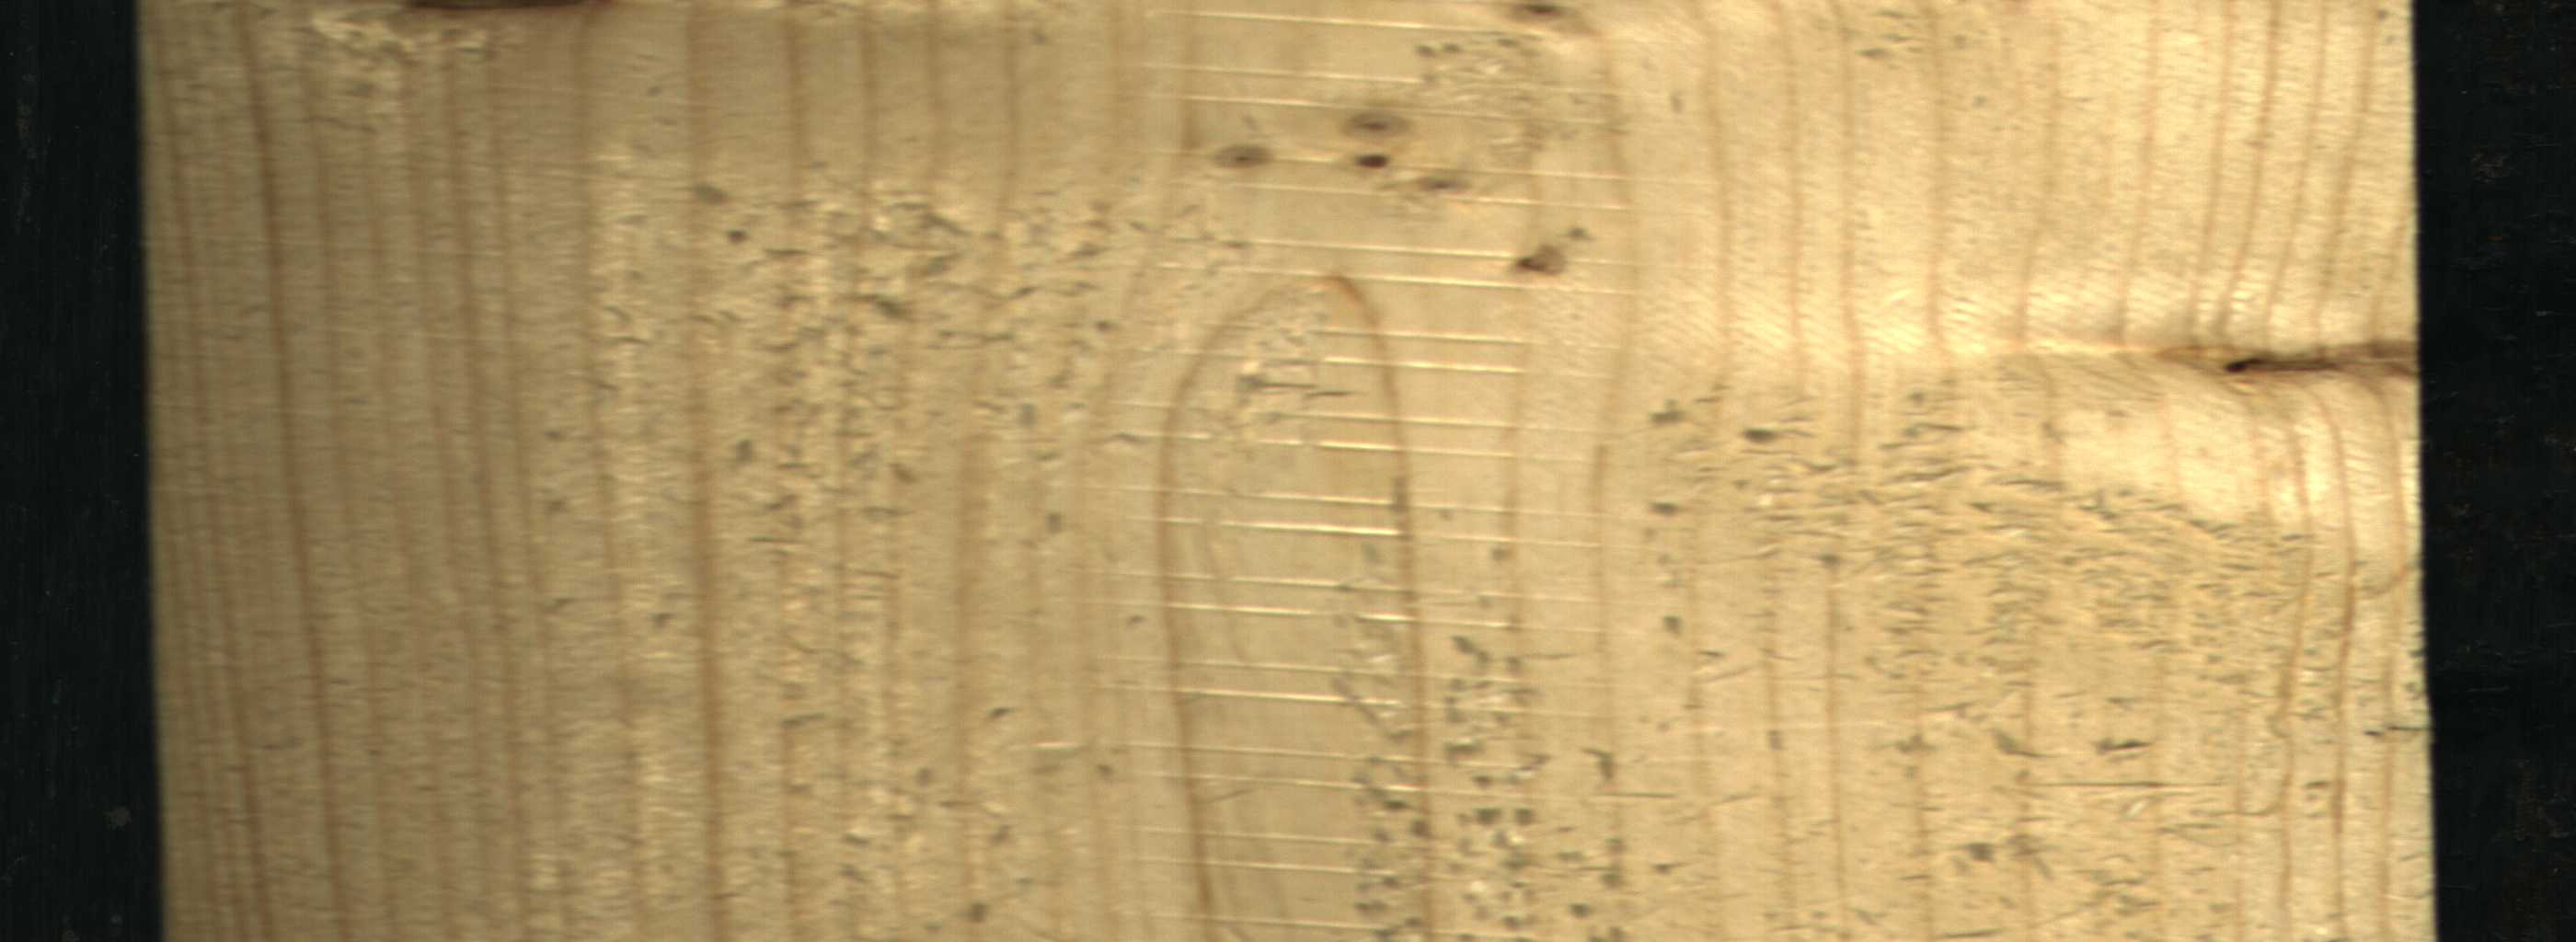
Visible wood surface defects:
Dead_Knot
Live_Knot
Live_Knot
Live_Knot
Live_Knot